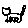
Label: cat